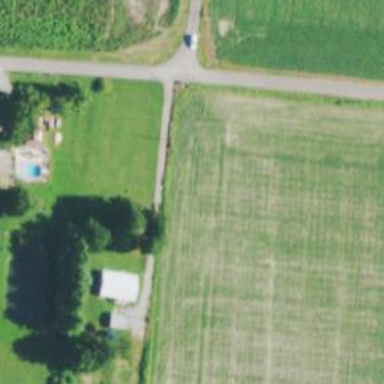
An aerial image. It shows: Driveway.